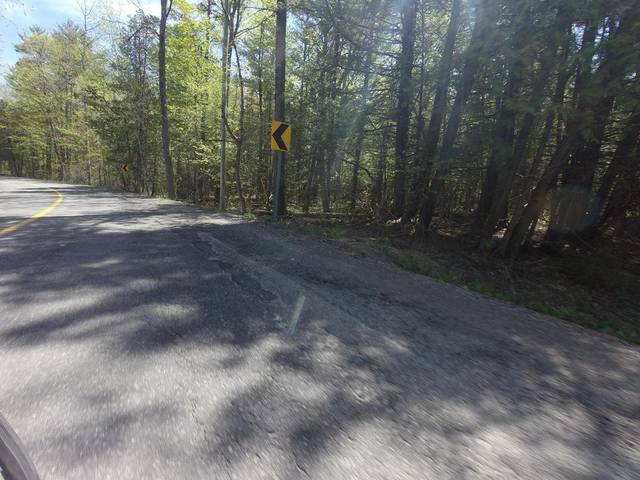
Region: Canada
Coordinates: 45.347, -75.957